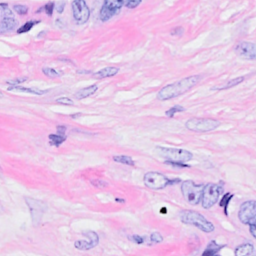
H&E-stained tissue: Breast